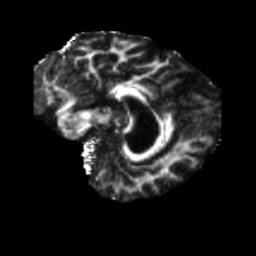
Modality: FA
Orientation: sagittal
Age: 68
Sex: male
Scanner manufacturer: siemens
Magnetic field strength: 3 T
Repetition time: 5.47 s
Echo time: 0.0854 s